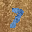
Label: 7